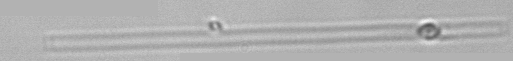
Label: Dactyliosolen_blavyanus